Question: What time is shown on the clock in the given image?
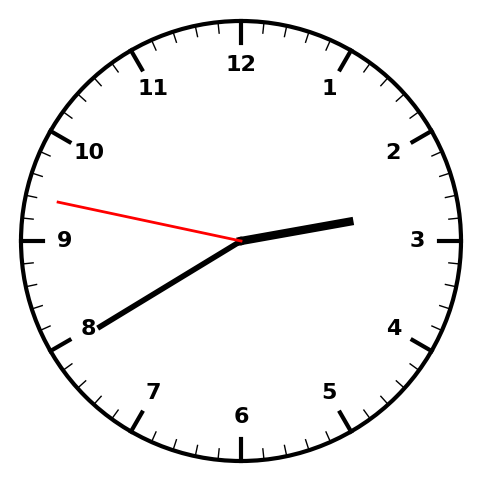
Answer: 02:39:47